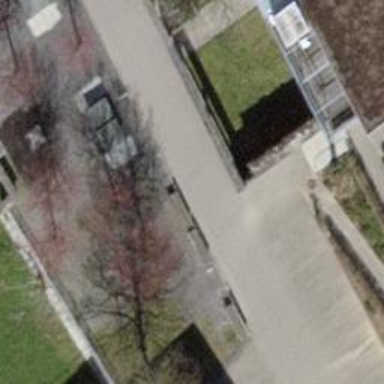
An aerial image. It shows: Brown bench in the vicinity.